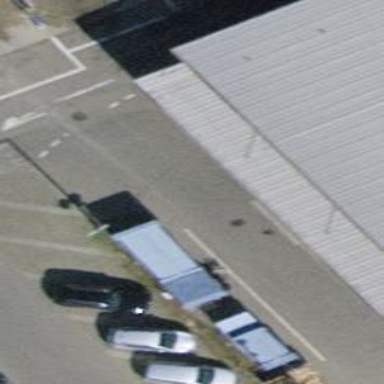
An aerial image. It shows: View of roof of building.